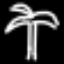
Label: palm tree